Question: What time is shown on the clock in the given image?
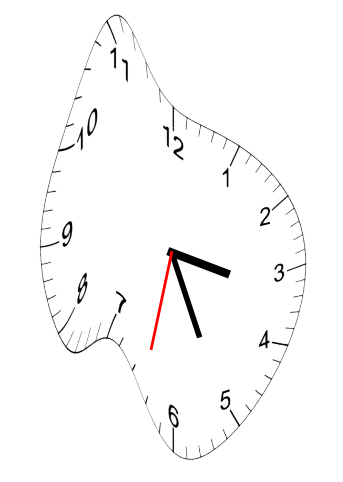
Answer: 03:25:32